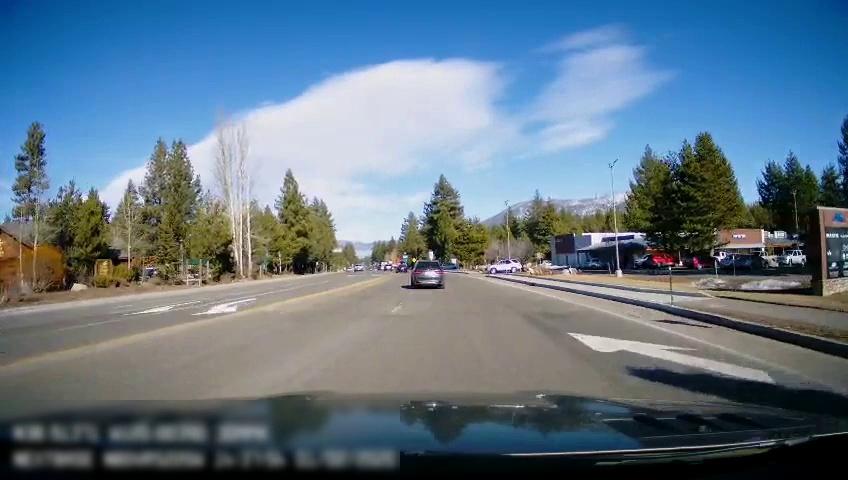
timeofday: Day
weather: Sunny
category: Drivable Space
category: Vehicles | SUV
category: Vehicles | SUV
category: Vehicles | SUV
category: Vehicles | Truck
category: Vehicles | SUV
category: Vehicles | Car
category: Vehicles | SUV
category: Vehicles | Car
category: Lanes | Opposite Lane
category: Lanes | Current Lane
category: Lanes | Current Lane